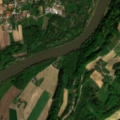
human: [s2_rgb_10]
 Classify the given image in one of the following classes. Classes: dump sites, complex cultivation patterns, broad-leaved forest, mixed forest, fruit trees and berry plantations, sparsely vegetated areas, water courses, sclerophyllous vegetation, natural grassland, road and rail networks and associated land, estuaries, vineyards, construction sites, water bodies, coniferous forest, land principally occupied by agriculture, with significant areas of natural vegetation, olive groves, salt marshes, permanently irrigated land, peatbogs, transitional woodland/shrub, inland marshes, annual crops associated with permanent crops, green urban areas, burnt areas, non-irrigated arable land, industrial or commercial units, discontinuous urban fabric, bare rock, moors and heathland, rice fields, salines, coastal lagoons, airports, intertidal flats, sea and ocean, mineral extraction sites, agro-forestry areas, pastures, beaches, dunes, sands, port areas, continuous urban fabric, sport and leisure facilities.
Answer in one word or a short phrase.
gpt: discontinuous urban fabric, non-irrigated arable land, complex cultivation patterns, land principally occupied by agriculture, with significant areas of natural vegetation, broad-leaved forest, mixed forest, water courses